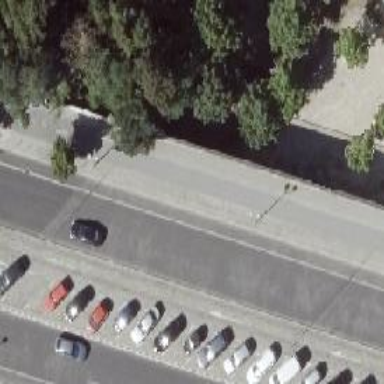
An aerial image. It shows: Tertiary road on asphalt surface crossing bridge. No stopping condition is indicated for parking on both sides of the road.